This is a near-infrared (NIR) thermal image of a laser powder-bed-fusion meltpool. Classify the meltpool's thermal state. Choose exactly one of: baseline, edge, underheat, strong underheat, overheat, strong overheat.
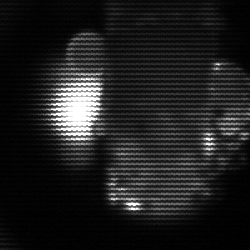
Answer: strong underheat